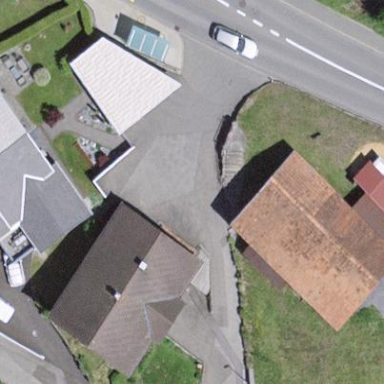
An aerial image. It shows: Sawmill building.